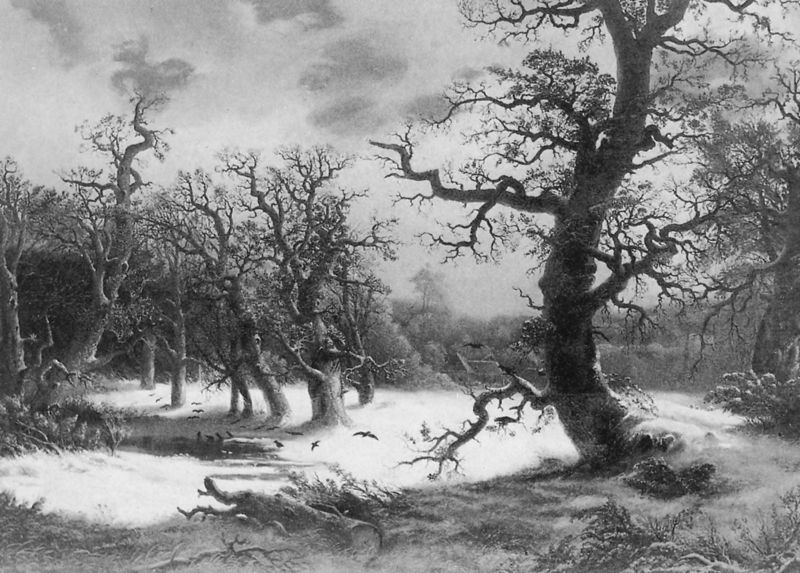
Titel: Eichenwald im Winter
Künstler: Eduard d. Ä Schleich
Institution: Privatbesitz
Schlagwörter: baum, himmel, laub, vogel, wasser, wolken, bäume, äste, nacht, schwarz, weiss, zeichnung, gras, schnee, wiese, wolke, ast, bach, baumstamm, kalt, stamm, vögel, busch, büsche, gebüsch, sonne, blatt, wald, pfütze, düster, trocken, kahl, herbst, winter, romantik, stämme, mondlicht, lichtung, blattlos, gestrüpp, rabe, raben, grotesk, wals, 1800, bachj